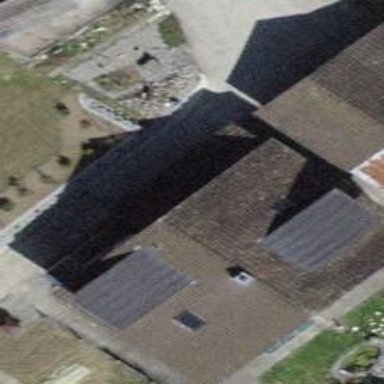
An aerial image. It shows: Building with tile roof.